Question: I need to implement the following markup:

The problem is that I can use only HTML+CSS and XSLT to produce it.
I thought of writing a template that would split the text into lines with XSL and print each line as a different paragraph '<p>' with 'border-bottom' set. Is there a simpler way to achieve this by means of HTML+CSS?
The point here is to have this underline extend past the text and take all the available width. So all lines are of the same length (like lines in a copybook), except the first one which may be shorter
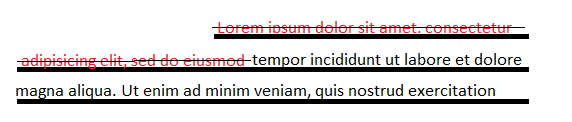
Answer: You can use an inline element such as '<span>' which will treat 'border-bottom' like underline:
'''
<p>
<span>
<del>Lorem ipsum dolor sit amet, consectetur adipisicing elit,</del> sed do
eiusmod tempor incididunt ut labore et dolore magna aliqua. Ut enim ad minim veniam
</span>
</p>
'''
and CSS:
'''
span {
border-bottom: 4px solid black;
}
del {
color: red;
}
'''
<URL>
Result using the markup above:

Extending @aefxx's <URL>, if you can use CSS3 try this:
'''
.strike {
background-image: -moz-linear-gradient(top , rgba(255, 255, 255, 0) 34px, #000000 34px, #000000 38px);
background-image: -webkit-linear-gradient(rgba(255, 255, 255, 0) 34px, #000000 34px, #000000 38px);
background-image: linear-gradient(to bottom, rgba(255, 255, 255, 0) 34px, #000000 34px, #000000 38px);
background-repeat: repeat-y;
background-size: 100% 38px;
}
p {
line-height: 38px;
}
p:before {
background: #fff;
content:"a0";
display: inline-block;
height: 38px;
width: 50px;
}
del span {
color: red;
}
'''
<URL> - this will only work in the latest browsers including Firefox and Chrome.
Result in Chrome:

---
If you're happy with justified text:
'''
p,span {
border-bottom: 4px solid black;
line-height: 30px;
text-align: justify;
text-indent: 50px;
}
p>span {
padding-bottom: 5px;
vertical-align: top;
}
del span {
border-bottom: 0 none;
color: red;
}
'''
<URL> There are some issues with line-height but should be easy to figure out.
Result in Chrome:

---
Other than that, I'm afraid you might have to wrap your lines in some containers.